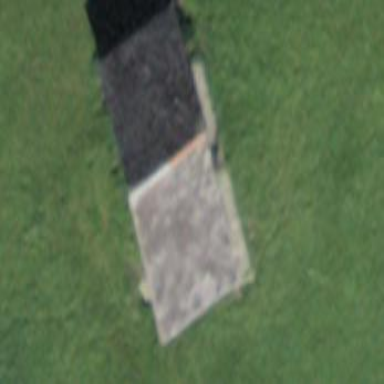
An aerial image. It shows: Barn.